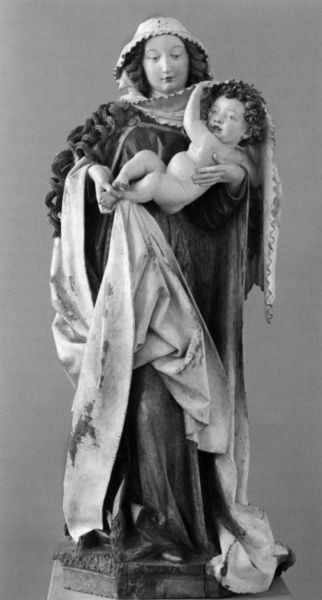
Titel: Dangolsheimer Madonna
Künstler: Niclas Gerhaerts von Leyden
Standort: Berlin
Institution: Bode Museum
Schlagwörter: fuß, gott, hand, kopf, nackt, umhang, weiß, frau, geste, haar, holz, kleid, marmor, schwarz, rot, schal, schleier, tuch, haube, arm, augen, falten, gesicht, halten, lang, sockel, stehen, stein, tragen, bild, hände, kirche, figur, gewand, gold, haare, mantel, stoff, familie, kind, mutter, lippen, locken, renaissance, rokoko, skulptur, statue, farbig, baby, drehen, kopftuch, faltenwurf, plastik, plinthe, podest, bemalt, foto, fotografie, porzellan, schwarzweiß, statuette, altar, kleinkind, christus, jesus, heilige, gefasst, porzelan, maria, verstecken, madonna, fassung, fot, gewandfalten, kapuze, jesuskind, spätgotik, statur, maria mit kind, lieblich, madonne, muttergottes, umhanf, christuskind, christusknabe, farbfassung, holzschnitzerei, kleinkinf, madonna#, maria kind jesus junk, junge frau mantel kopftuch, fabrfassung, faalten, dangolsheim, verdeckung